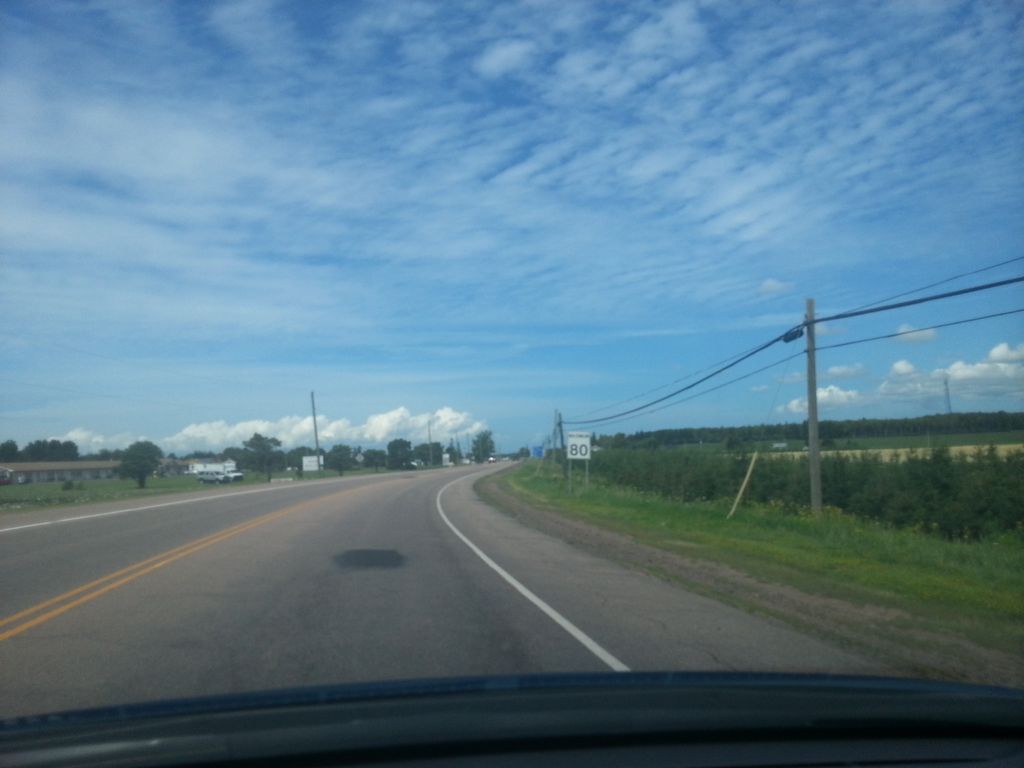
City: charlottetown